Interaction volume radius: 10 \u00c5
Interaction volume height: 15 \u00c5
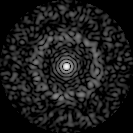
Disorder parameter: 0.8362